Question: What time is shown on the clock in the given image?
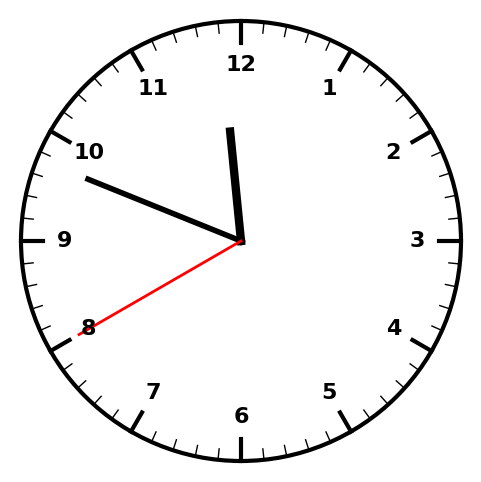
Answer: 11:48:40